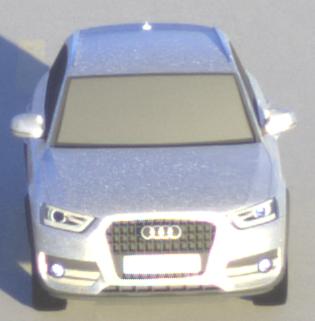
Make: Audi
Model: Q3 1.4 TFSI
Detailed model: Q3 (8U)
Model produced from: 2013/07
Model produced until: 2014/10
Doors: 5
Color: white
Road condition: dry road
Daytime: sunrise or sunset
Contrast: low contrast